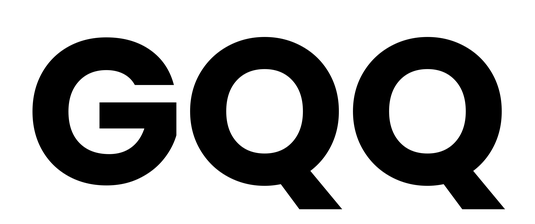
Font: Poppins-Bold